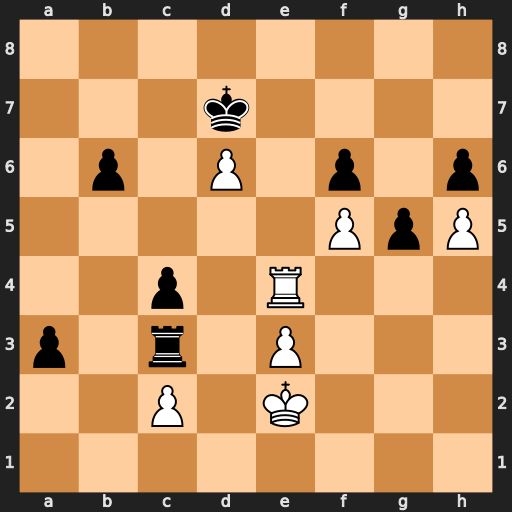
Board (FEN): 8/3k4/1p1P1p1p/5PpP/2p1R3/p1r1P3/2P1K3/8
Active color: w
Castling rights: -
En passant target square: -
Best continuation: Kd2 a2 Re7+ Kxd6 Ra7 Rxc2+ Kxc2